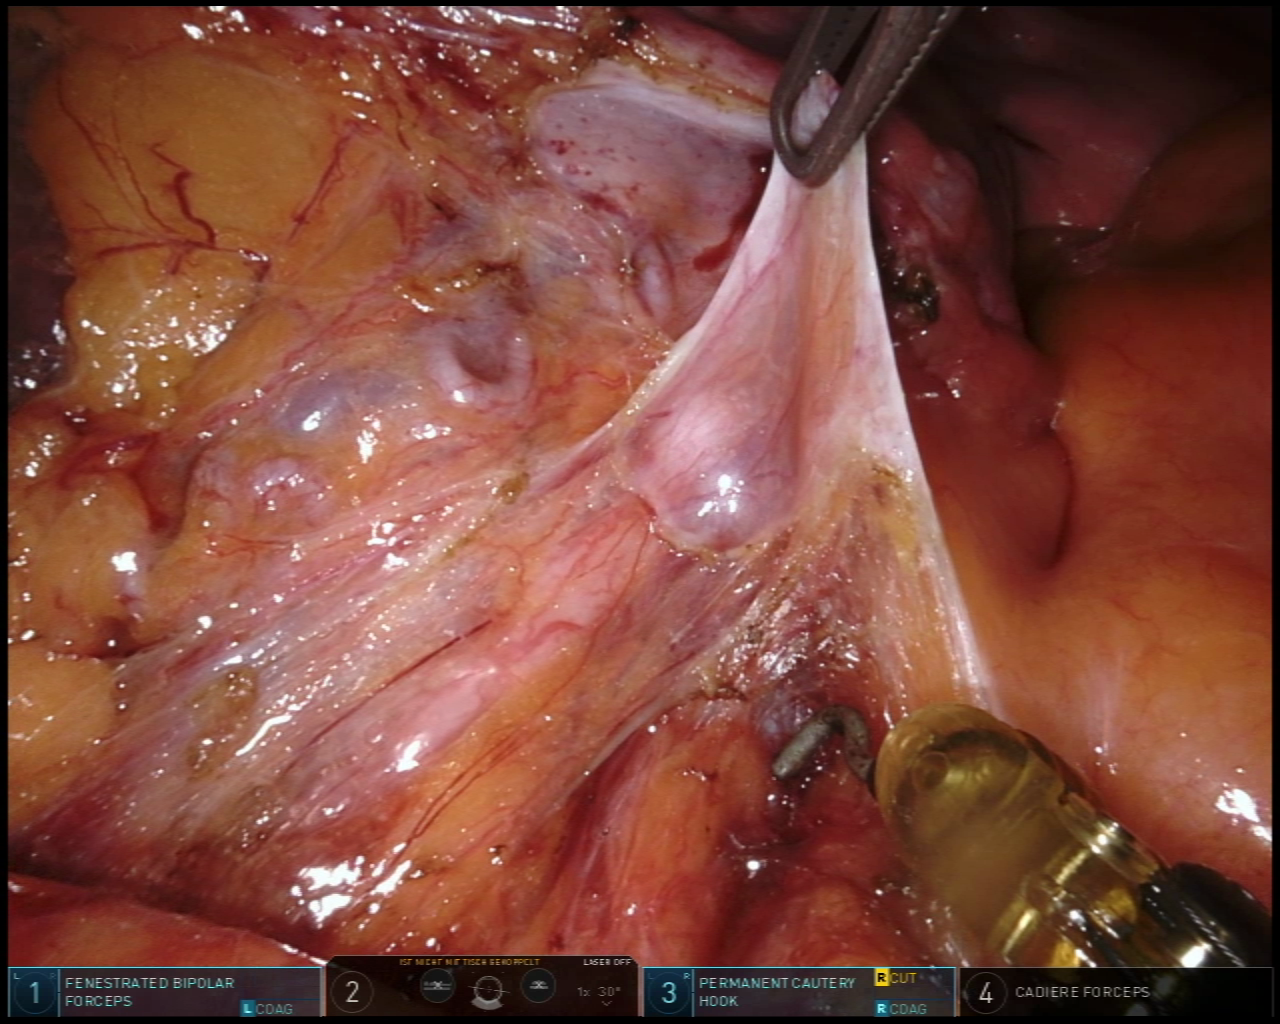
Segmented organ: ureter
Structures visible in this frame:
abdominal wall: no
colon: no
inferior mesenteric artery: no
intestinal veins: no
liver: no
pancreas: no
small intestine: no
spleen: no
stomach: no
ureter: yes
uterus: yes
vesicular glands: no